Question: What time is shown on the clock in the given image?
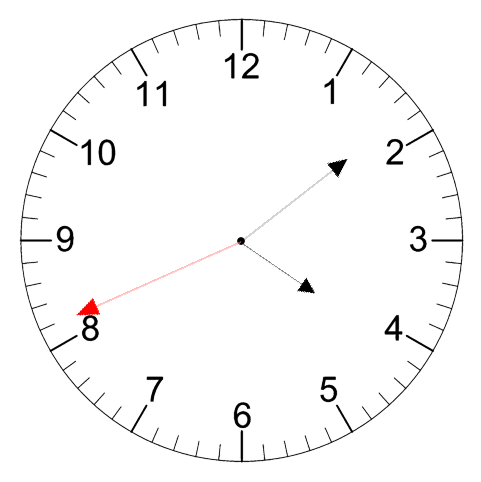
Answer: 04:08:41